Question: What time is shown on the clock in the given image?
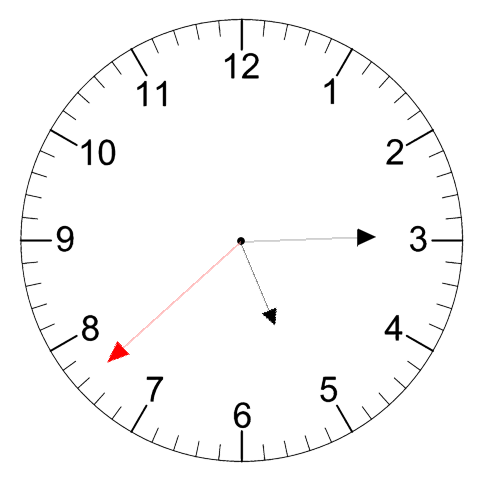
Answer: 05:14:38